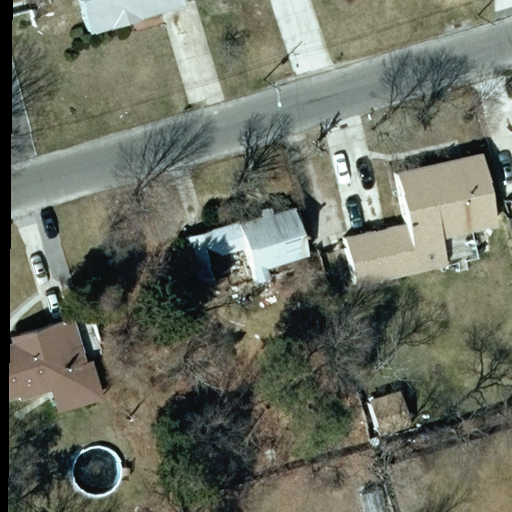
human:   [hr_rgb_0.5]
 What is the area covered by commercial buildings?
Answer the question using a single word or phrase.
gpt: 0m2

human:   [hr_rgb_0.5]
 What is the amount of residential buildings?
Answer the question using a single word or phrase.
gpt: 4

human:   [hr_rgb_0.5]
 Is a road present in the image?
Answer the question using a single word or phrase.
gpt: yes

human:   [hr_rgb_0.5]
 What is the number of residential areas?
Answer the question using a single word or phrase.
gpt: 1

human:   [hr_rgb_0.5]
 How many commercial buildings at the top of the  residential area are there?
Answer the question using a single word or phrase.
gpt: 0

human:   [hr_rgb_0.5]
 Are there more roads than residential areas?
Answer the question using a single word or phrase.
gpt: no

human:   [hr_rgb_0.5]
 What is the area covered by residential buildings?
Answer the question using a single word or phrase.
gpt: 1380m2

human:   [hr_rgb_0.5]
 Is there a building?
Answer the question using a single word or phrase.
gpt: yes

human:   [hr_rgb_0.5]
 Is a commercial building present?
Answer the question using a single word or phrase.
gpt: no

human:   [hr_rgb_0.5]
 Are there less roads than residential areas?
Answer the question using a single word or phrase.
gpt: no

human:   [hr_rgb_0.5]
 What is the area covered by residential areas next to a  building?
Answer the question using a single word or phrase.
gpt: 10619m2

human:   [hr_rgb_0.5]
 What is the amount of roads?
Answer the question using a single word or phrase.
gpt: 1

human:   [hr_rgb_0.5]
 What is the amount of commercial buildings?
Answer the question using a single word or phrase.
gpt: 0

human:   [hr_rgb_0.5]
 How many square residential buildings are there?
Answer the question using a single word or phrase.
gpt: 0

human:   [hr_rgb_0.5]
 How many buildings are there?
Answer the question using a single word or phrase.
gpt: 6

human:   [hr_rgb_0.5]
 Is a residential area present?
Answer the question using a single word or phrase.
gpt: yes

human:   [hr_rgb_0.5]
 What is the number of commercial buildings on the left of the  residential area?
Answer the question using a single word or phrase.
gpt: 0

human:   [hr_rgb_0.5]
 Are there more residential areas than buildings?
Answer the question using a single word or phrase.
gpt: no

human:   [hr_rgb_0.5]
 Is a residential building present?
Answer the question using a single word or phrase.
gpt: yes

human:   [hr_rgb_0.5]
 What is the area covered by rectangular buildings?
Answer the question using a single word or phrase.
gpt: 62m2

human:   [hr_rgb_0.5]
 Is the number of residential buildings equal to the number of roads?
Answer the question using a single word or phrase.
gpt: no

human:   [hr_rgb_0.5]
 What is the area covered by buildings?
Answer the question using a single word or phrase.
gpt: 1443m2

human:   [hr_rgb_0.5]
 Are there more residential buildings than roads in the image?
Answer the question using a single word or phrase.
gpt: yes

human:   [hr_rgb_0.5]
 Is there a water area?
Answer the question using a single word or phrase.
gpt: no

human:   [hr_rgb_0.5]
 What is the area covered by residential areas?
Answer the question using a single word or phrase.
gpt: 10619m2

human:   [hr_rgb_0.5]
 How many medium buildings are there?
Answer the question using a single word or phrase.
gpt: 4

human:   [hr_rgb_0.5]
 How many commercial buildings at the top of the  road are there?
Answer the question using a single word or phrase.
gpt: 0

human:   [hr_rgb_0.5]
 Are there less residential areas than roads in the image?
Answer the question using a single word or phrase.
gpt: no

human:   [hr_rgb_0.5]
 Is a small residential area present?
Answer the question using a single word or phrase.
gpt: no

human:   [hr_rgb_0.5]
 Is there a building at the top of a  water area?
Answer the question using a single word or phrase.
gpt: no

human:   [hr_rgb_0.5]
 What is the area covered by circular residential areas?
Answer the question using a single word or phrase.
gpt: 0m2

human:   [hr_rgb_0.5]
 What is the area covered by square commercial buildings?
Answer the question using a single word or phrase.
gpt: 0m2

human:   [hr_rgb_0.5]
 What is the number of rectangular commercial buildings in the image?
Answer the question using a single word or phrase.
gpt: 0

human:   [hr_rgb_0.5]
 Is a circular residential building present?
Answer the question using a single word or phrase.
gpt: no

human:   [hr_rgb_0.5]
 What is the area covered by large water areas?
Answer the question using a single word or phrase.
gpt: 0m2

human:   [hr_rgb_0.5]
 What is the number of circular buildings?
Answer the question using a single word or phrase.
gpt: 0

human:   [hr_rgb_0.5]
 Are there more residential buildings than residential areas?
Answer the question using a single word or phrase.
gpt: yes

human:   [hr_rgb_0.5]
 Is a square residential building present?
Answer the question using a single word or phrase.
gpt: no

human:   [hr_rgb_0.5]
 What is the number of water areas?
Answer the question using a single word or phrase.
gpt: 0

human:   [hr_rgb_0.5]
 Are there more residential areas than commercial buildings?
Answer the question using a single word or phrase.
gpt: yes

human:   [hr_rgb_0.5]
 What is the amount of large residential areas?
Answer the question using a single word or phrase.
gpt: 1

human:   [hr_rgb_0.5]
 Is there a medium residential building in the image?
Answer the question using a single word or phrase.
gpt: yes

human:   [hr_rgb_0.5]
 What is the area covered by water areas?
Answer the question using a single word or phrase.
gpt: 0m2

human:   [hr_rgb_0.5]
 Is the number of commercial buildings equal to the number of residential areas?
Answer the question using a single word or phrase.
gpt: no

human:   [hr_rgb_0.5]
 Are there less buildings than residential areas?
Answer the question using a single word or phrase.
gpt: no

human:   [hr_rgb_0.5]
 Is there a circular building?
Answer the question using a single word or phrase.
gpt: no

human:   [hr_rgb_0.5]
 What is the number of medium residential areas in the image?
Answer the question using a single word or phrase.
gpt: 0

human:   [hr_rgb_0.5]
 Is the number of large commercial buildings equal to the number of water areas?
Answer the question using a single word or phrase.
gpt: yes

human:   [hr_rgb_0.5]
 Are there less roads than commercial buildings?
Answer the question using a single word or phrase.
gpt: no

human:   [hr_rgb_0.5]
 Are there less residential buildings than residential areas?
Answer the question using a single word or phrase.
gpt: no

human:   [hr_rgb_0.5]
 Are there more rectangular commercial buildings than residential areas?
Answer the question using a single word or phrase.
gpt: no

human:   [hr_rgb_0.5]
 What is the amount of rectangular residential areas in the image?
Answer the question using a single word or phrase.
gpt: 1

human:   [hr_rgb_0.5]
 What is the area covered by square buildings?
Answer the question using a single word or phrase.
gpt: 0m2

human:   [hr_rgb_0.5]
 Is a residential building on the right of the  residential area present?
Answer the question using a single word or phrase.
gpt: no

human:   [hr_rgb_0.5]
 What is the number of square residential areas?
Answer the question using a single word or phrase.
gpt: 0

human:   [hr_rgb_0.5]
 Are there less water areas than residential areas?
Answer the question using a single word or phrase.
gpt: yes

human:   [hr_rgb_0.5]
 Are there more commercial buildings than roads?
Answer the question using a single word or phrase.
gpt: no

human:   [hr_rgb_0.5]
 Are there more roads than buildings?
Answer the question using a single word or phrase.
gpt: no

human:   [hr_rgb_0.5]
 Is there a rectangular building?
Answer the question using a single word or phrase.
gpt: yes

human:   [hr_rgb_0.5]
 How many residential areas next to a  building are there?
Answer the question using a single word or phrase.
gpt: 1

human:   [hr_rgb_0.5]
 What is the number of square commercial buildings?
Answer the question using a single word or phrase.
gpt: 0

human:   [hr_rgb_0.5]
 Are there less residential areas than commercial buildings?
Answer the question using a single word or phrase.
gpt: no

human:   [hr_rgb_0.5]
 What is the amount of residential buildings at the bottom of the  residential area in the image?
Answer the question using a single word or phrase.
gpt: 4

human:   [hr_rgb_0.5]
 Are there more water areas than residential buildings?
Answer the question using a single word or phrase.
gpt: no